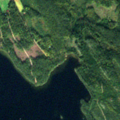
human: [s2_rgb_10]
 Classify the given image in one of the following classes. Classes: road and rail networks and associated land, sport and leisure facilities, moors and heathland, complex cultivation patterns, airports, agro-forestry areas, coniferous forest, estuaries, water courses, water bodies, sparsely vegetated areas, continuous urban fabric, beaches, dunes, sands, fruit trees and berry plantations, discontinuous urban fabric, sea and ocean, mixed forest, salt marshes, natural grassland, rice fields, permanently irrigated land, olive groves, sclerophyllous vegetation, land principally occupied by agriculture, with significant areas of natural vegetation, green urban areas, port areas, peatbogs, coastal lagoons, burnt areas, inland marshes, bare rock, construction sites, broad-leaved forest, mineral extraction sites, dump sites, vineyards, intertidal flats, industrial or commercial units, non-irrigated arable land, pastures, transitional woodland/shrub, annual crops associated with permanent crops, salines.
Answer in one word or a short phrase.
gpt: non-irrigated arable land, broad-leaved forest, coniferous forest, mixed forest, transitional woodland/shrub, water bodies